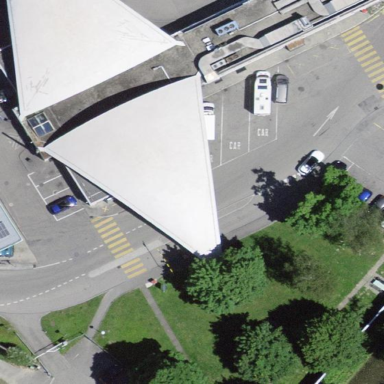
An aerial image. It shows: View of roof of building.